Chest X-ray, PA view. Patient: 30 years old, sex F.
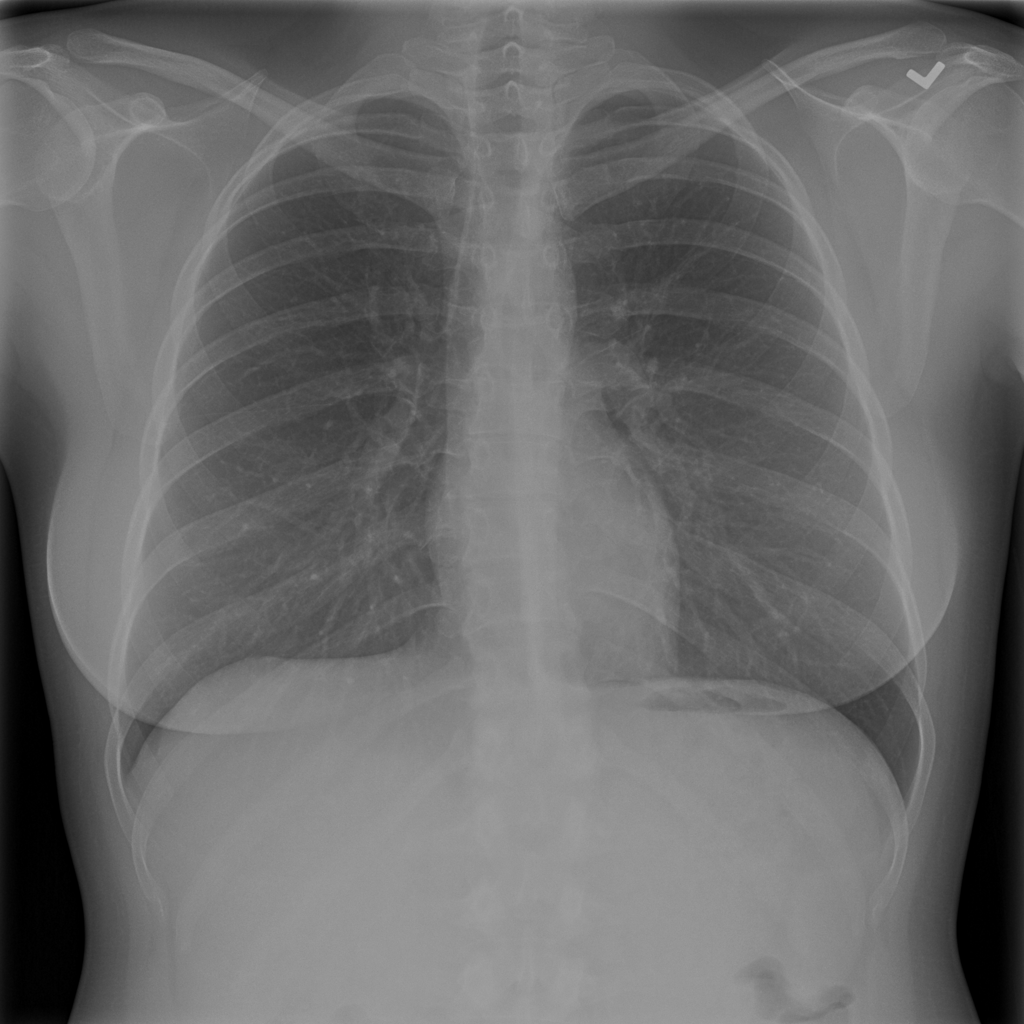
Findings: No Finding